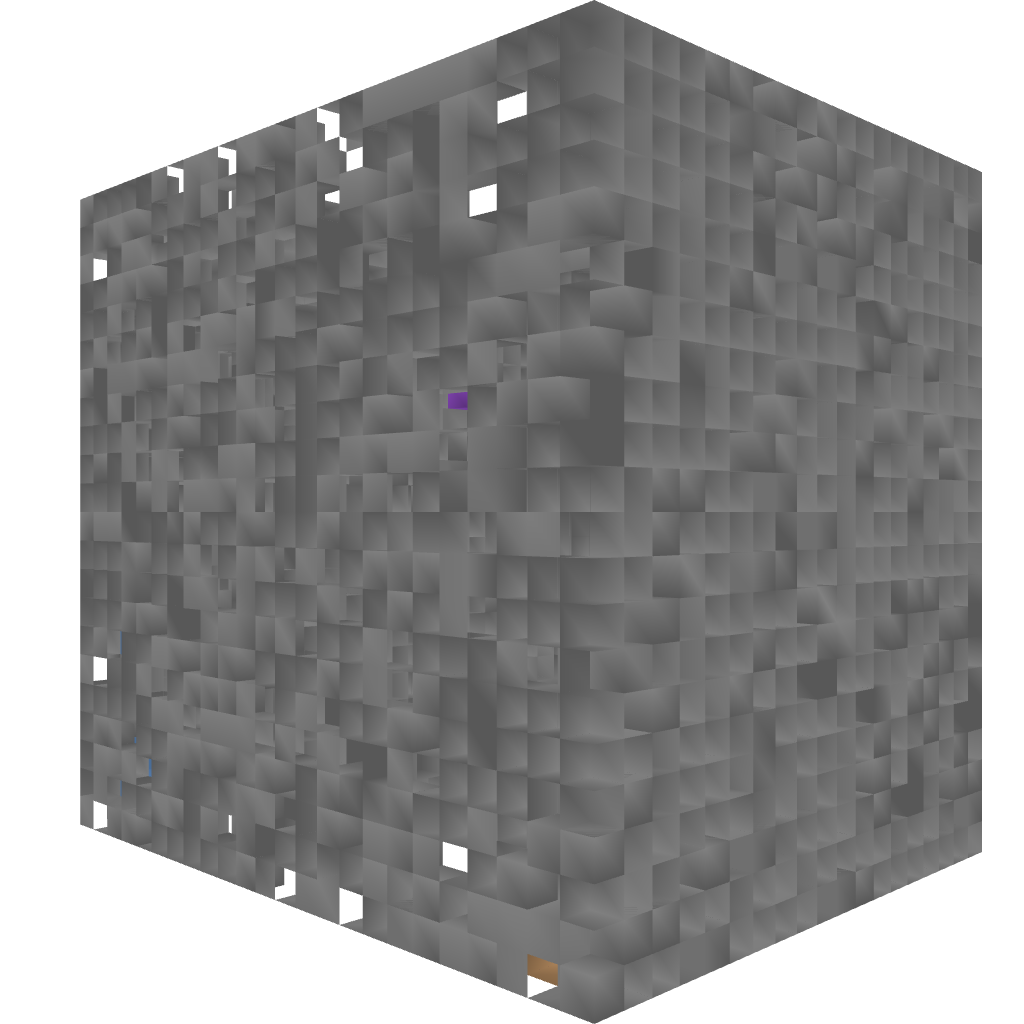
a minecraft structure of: Temple Parkour bad low quality